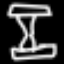
Label: hourglass